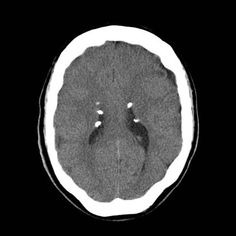
Label: notumor